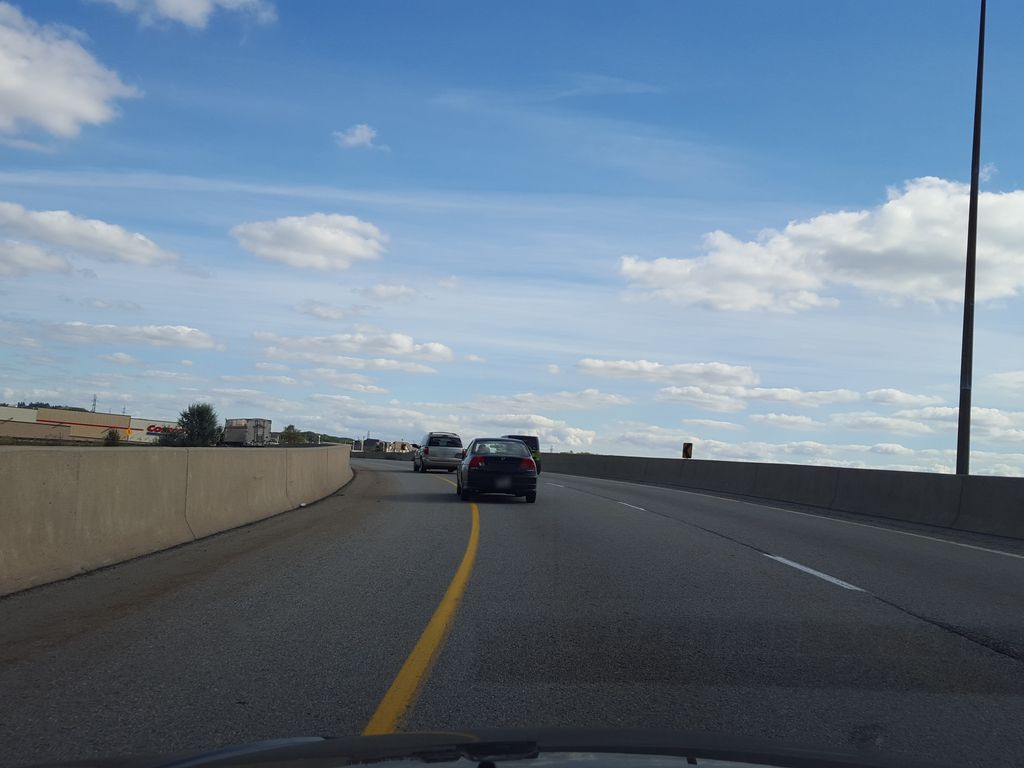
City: hamilton